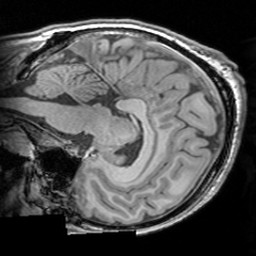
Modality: T1w
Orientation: sagittal
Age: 22
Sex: male
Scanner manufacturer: siemens
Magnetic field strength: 3 T
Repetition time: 1.63 s
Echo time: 0.00311 s